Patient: sex M, age 80
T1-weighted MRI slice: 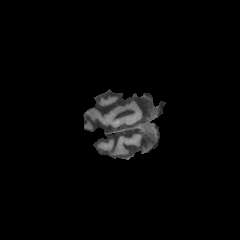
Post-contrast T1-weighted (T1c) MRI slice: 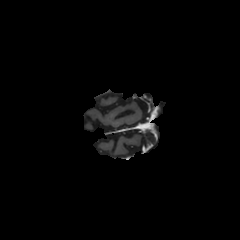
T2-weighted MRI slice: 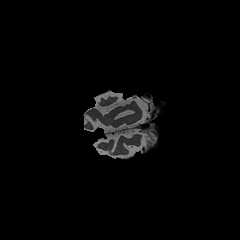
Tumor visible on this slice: no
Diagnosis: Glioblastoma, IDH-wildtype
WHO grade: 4